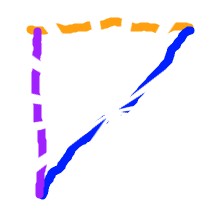
Shape: triangle